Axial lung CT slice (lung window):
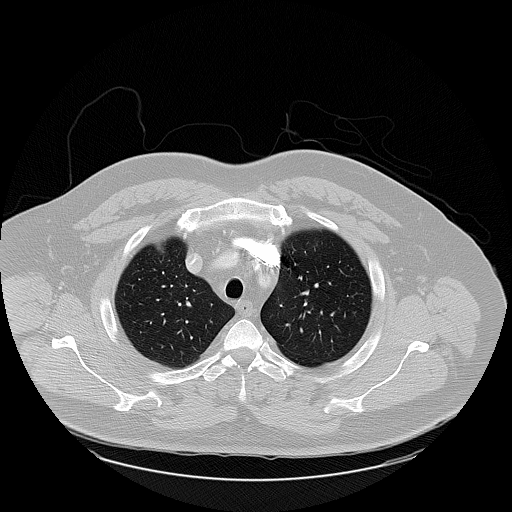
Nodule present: no